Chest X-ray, AP view. Patient: 52 years old, sex M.
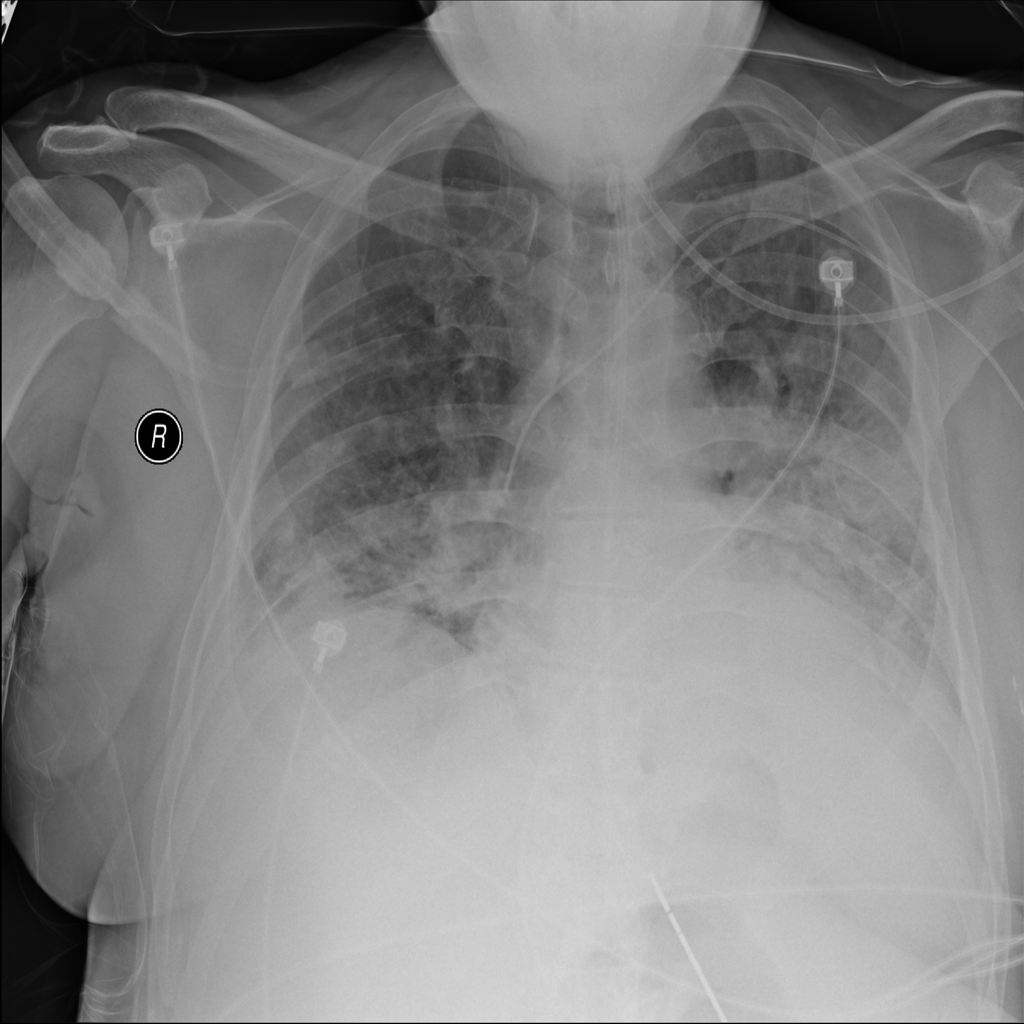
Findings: Infiltration